Field crop: maize
Growth stage: 2
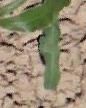
Species: maize